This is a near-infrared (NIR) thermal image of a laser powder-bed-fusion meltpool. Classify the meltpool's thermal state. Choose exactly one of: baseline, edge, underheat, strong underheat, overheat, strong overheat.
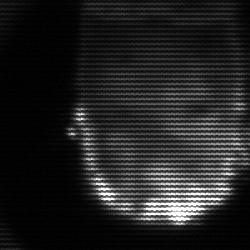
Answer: baseline